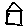
Label: house